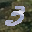
Label: 3